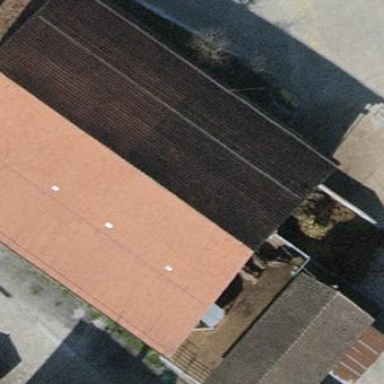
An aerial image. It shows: Building with tile roof.